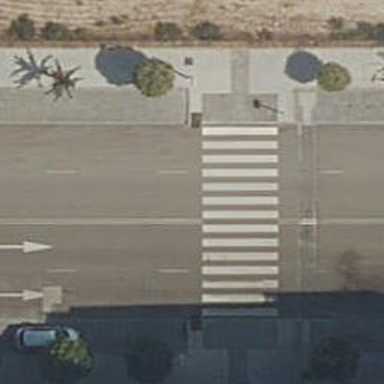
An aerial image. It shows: Uncontrolled road crossing.